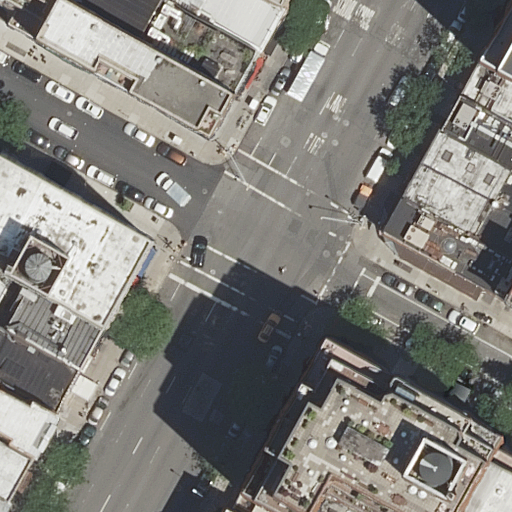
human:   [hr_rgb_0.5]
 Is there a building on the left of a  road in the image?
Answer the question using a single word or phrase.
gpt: yes

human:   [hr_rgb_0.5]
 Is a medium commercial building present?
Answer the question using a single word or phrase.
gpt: no

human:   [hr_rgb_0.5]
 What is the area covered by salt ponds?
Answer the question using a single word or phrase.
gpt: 0m2

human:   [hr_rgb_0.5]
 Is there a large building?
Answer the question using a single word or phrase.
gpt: yes

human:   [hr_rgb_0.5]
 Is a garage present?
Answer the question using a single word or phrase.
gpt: no

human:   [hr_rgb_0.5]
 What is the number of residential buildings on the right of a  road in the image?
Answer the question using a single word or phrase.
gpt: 8

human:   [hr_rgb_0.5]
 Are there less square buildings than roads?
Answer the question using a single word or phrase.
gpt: yes

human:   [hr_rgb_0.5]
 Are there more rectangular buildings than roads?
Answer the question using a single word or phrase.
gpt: yes

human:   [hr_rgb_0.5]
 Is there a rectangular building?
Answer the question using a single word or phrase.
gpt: yes

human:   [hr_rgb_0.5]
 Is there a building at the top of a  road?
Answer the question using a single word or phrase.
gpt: yes

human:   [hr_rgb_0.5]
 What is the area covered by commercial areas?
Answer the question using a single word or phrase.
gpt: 0m2

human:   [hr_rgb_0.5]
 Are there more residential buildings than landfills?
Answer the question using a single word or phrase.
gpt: yes

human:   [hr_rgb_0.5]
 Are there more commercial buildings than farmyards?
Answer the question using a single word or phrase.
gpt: no

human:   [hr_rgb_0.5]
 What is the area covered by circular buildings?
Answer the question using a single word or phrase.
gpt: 0m2

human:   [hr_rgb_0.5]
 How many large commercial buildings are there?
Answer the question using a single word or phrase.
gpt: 0

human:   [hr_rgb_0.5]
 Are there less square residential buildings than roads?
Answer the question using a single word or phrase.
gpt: yes

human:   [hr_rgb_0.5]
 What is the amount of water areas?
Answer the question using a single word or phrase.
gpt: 0

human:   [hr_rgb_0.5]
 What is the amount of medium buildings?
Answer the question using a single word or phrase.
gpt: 9

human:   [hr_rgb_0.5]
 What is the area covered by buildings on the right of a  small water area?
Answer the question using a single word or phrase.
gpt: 0m2

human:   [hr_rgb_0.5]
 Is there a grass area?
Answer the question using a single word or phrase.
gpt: no

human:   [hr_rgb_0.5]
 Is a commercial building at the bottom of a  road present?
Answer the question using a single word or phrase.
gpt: no

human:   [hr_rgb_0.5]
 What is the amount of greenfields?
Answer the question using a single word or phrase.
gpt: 0

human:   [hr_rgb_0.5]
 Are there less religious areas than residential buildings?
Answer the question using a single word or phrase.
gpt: yes

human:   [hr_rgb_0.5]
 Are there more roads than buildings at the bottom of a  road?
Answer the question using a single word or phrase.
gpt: no

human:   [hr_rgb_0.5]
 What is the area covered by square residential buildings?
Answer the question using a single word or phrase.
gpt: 0m2

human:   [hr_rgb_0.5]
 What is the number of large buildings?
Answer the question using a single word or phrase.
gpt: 3

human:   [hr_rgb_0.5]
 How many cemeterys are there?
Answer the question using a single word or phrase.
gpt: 0

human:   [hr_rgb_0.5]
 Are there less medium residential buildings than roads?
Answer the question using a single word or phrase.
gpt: no

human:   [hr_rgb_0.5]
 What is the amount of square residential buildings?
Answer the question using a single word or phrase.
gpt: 0

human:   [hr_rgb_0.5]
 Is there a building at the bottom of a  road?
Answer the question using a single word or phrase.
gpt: yes

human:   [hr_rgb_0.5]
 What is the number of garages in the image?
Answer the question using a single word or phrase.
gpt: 0

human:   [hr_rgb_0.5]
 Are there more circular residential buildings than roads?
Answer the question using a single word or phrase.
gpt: no

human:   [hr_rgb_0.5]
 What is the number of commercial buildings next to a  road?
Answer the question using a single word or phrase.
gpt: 0

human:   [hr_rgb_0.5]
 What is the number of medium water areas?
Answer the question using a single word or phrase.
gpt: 0

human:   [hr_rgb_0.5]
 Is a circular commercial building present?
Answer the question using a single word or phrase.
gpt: no

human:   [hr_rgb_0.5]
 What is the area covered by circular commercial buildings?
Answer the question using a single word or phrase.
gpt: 0m2